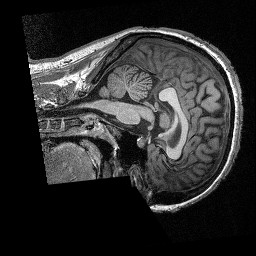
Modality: T1map
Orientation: sagittal